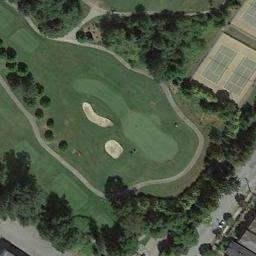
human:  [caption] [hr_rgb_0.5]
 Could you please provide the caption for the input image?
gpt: Many trees are near the golf course .

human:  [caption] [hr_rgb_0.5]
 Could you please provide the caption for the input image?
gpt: The golf course has some putting greens, Fairways, Roads, Barrier trees and two sandpits and some badminton courts are next to the golf course .

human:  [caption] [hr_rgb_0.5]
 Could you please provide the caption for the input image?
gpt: There are several bunkers and several paths on a large green lawn on the golf course with many trees and two side-by-side tennis courts .

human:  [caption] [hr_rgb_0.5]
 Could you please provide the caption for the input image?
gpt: At the intersection of the three paths, There are two bunkers .

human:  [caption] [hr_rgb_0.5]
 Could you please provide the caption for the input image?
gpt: There are two bunkers on the golf course .